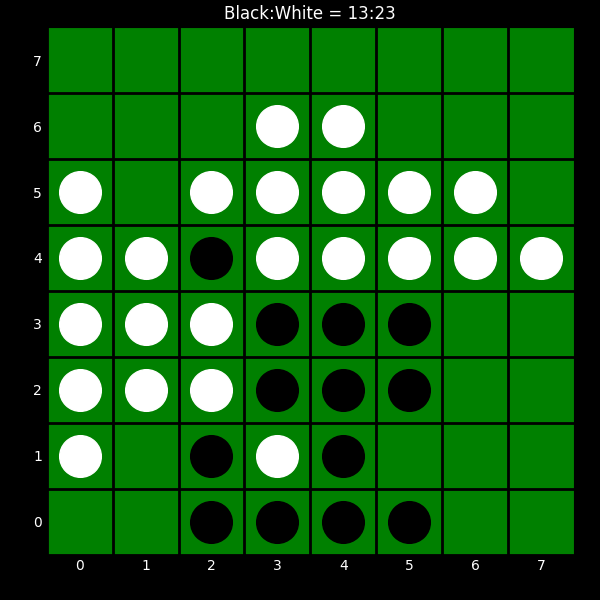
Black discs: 13
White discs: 23